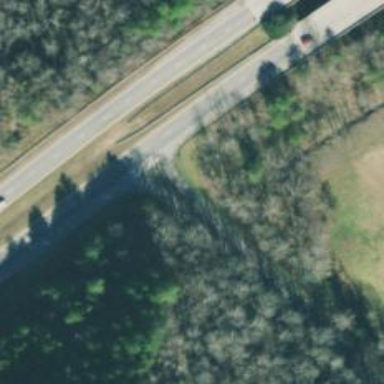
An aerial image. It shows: Asphalt road classified as trunk highway.